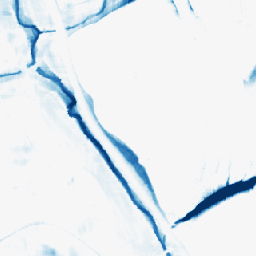
Category: morphological
Decomposition family: morphological_square
Decomposition parameters: operation: closing
size: 20
Upsampling method: nearest
Upsampling parameters: scale: 8
Upsampling scale: 8